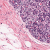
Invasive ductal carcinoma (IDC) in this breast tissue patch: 0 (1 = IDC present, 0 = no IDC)